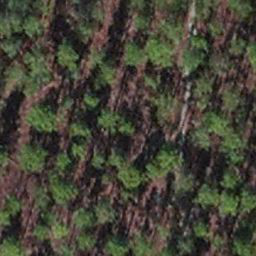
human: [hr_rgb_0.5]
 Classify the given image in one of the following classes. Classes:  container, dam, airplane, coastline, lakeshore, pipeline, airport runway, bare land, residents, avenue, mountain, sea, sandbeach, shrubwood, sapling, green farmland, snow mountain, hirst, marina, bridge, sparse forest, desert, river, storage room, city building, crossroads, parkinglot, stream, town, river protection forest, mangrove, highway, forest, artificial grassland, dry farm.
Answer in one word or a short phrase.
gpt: sapling